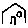
Label: house